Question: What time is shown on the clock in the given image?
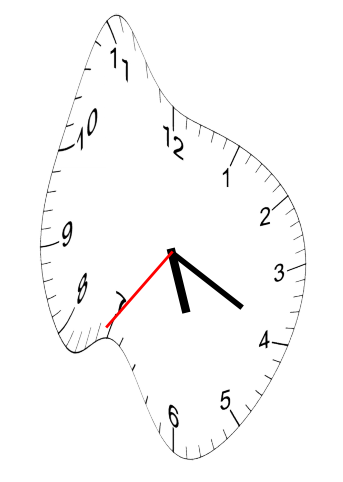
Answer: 05:19:36